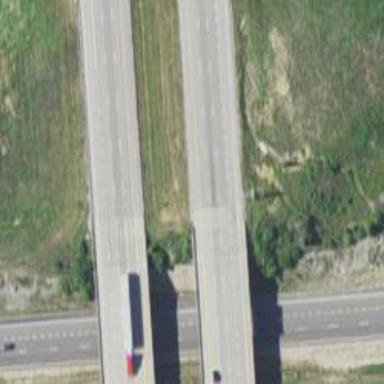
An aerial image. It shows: Bridge over motorway.